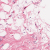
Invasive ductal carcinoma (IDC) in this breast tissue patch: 0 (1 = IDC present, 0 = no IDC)